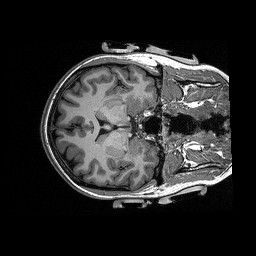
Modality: T1w
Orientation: axial